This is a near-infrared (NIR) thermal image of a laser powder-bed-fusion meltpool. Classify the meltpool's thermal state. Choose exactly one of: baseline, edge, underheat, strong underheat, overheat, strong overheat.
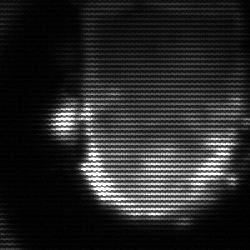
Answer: baseline